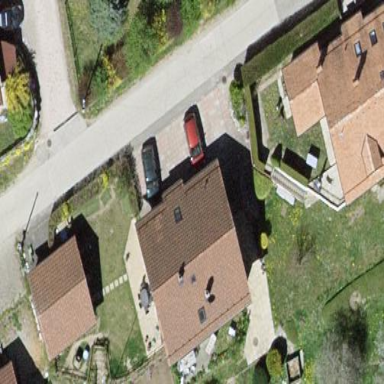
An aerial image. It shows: Simple and straightforward house.